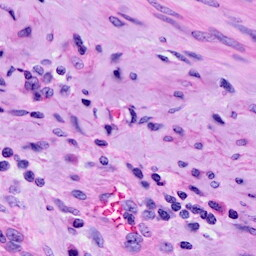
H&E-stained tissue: Cervix